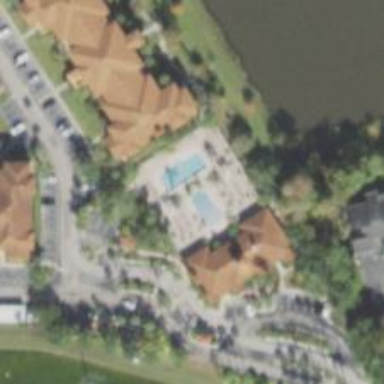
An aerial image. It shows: Swimming pool area designated for leisure and sports activities.